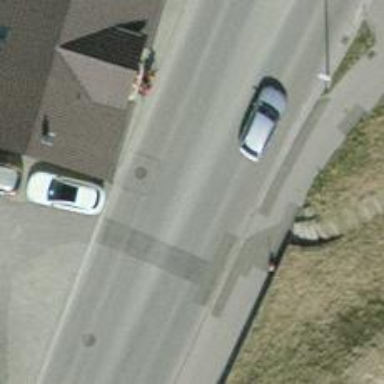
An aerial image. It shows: Tertiary road with asphalt surface and sidewalks on both sides.